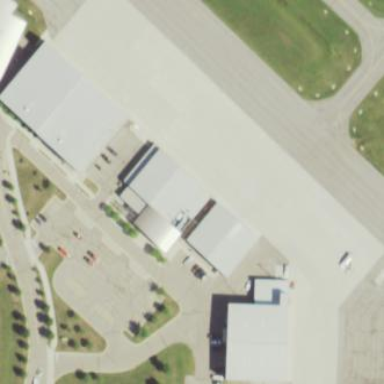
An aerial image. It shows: Hangar building.